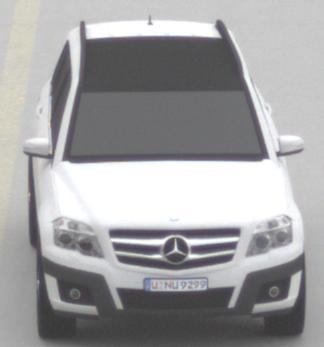
Make: Mercedes-Benz
Model: GLK 280
Detailed model: GLK-Class (204)
Model produced from: 2008/10
Model produced until: 2009/04
Doors: 5
Color: white
Road condition: dry road
Daytime: morning or afternoon
Contrast: low contrast